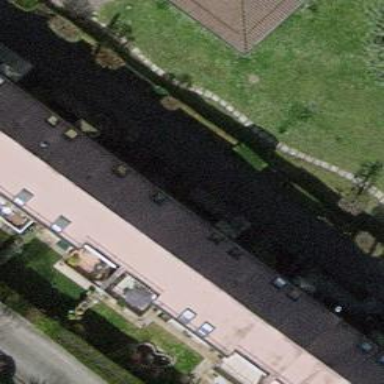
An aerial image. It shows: Terrace building.